Question: I'm trying to create a single figure in matplotlib with several subplots of different row and column spans, using subplot2grid.
For example, the following code:
'''
import matplotlib.pyplot as plt
import numpy as n
fig = plt.figure()
ax1 = plt.subplot2grid((2, 5), (0, 0), rowspan=2, colspan=2)
ax2 = plt.subplot2grid((2, 5), (0, 2))
ax2_2 = plt.subplot2grid((2, 5), (0, 3))
ax2_3 = plt.subplot2grid((2, 5), (0, 4))
ax3 = plt.subplot2grid((2, 5), (1, 2), colspan=3) #, sharex=ax2)
xs = n.linspace(0, 2*n.pi, 100)
ax1.plot(xs, n.sin(xs))
ax2.plot(xs, n.cos(xs))
ax2_2.plot(xs, n.tan(xs))
ax2_3.plot(xs, n.sin(xs))
ax3.plot(xs, n.cos(xs))
ax2.set_xticklabels([])
ax2.set_yticklabels([])
ax2_2.set_xticklabels([])
ax2_2.set_yticklabels([])
ax2_3.set_xticklabels([])
ax2_3.set_yticklabels([])
# This comes from a separate attempt to make the ticks invisible, but seems to make no change.
plt.setp(ax2.get_xticklabels(), visible=False)
plt.setp(ax2.get_yticklabels(), visible=False)
plt.setp(ax2_2.get_xticklabels(), visible=False)
plt.setp(ax2_2.get_yticklabels(), visible=False)
plt.setp(ax2_3.get_xticklabels(), visible=False)
plt.setp(ax2_3.get_yticklabels(), visible=False)
fig.set_size_inches(6.5, 2.85)
fig.tight_layout()
# I tried several things here - subplots_adjust improves the vertical spacing a little, but not the horizontal.
fig.subplots_adjust(hspace=0.1)
fig.savefig('test.png', dpi=100)
'''
This makes a figure like:

The problem is the 3 single-cell subplots in the top right, each of which has only about 70% of the width that would fit. tight_layout otherwise takes care of the spacing nicely, but I can't work out why this space isn't filled, or how to work around it.
So...does anyone know how to do this, making the subplots take the full available width?
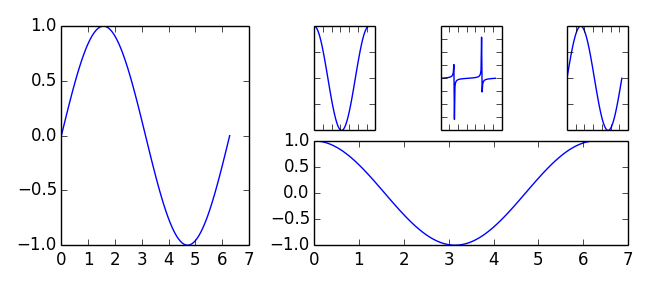
Answer: When using 'subplots_adjust()' the 'hspace' parameter will adjust the vertical space, and the 'wspace' parameter the horizontal space, so perhaps what you need is:
'''
fig.subplots_adjust(wspace=0.1)
'''